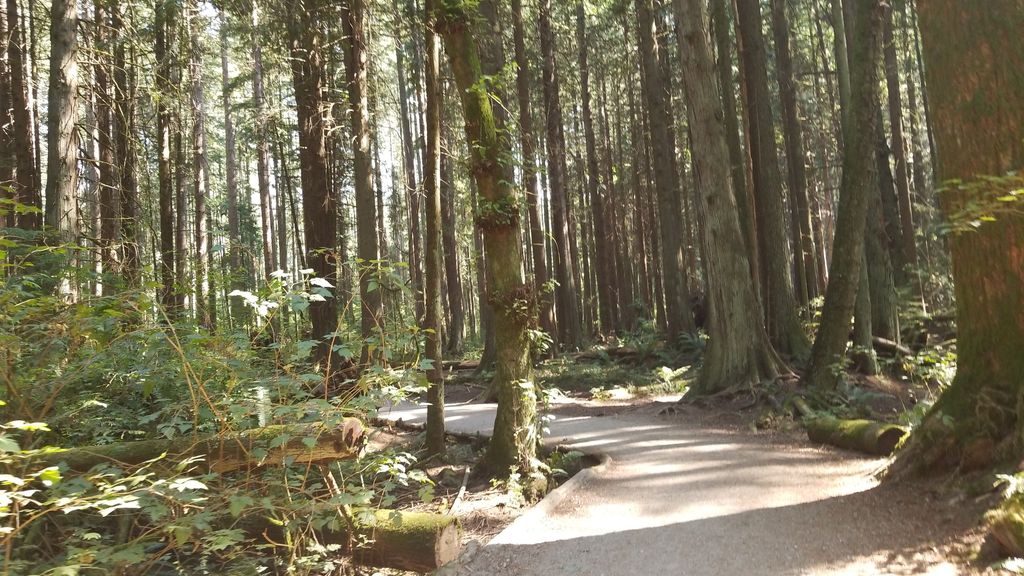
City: vancouver